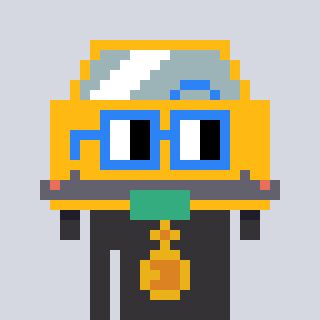
a pixel art character with square blue glasses, a taxi-shaped head and a grayscale-colored body on a cool background